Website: apple
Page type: payment
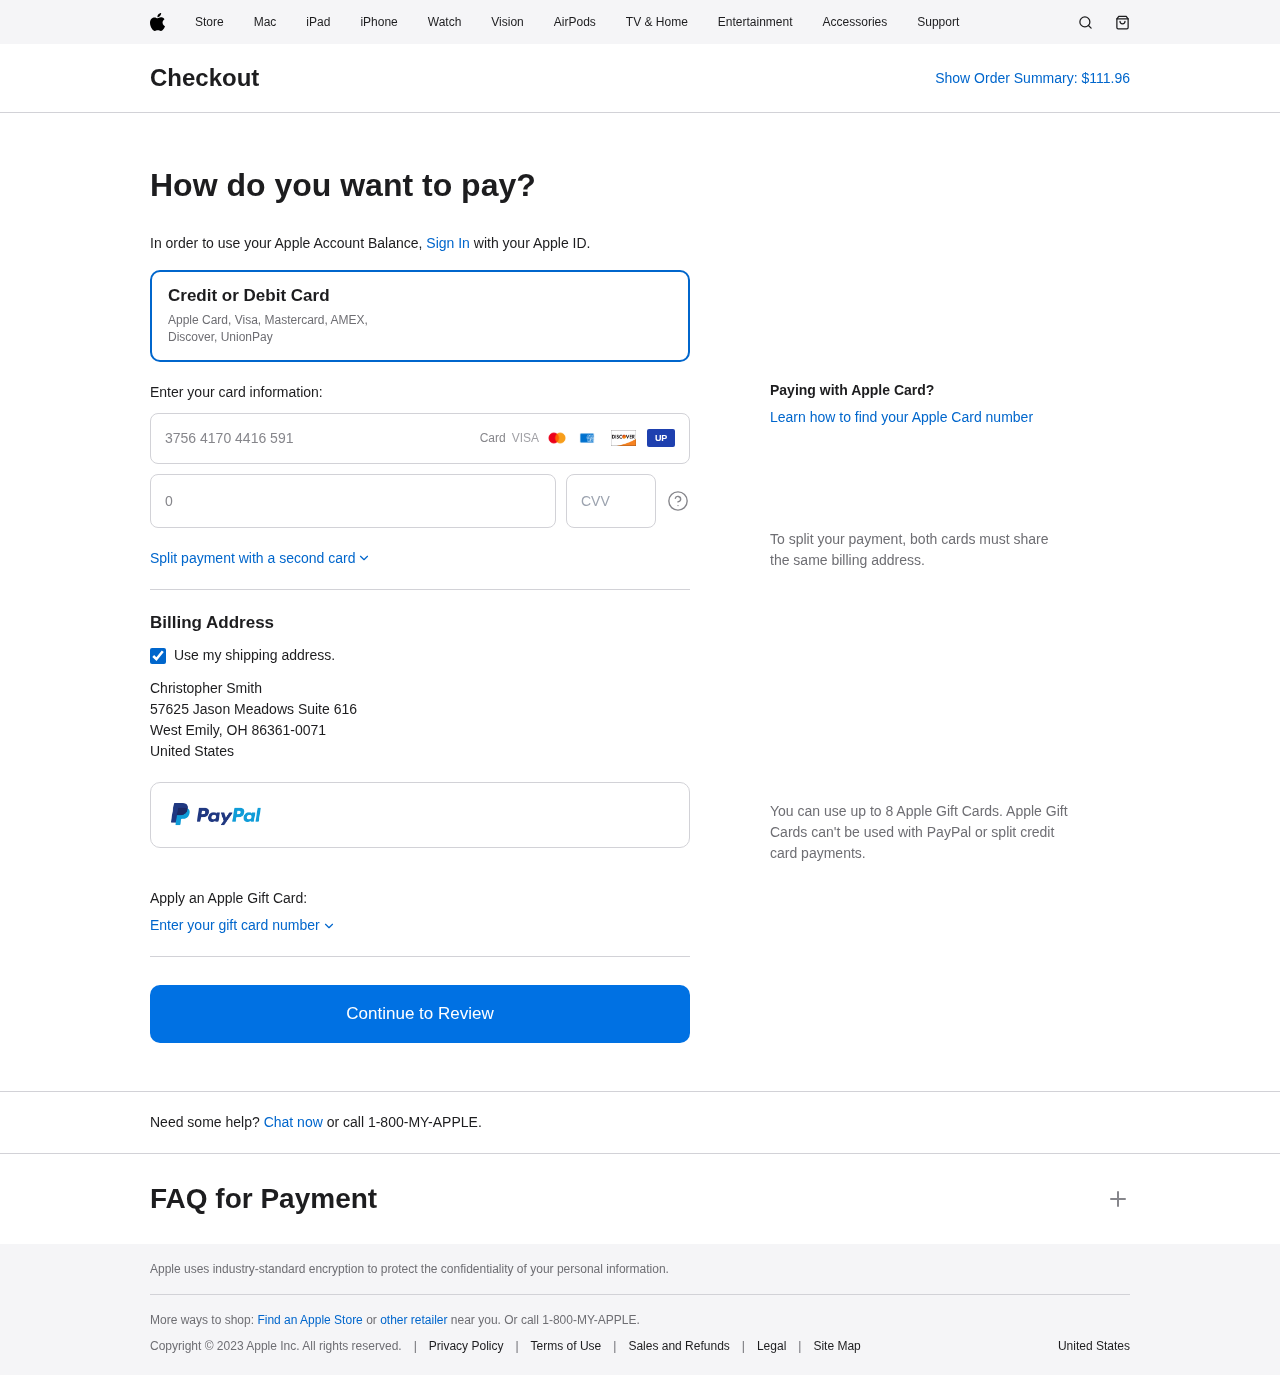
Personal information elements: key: PII_CARD_CVV
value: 9338
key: PII_CARD_EXPIRY
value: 07/27
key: PII_CARD_NUMBER
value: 3756 4170 4416 591
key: PII_COUNTRY
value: United States
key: PII_FULLNAME
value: Christopher Smith
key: PII_STREET
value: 57625 Jason Meadows Suite 616
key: PII_CITY_STATE_ZIP
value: West Emily, OH 86361-0071
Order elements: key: ORDER_TOTAL
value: $111.96